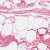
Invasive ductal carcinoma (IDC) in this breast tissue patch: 0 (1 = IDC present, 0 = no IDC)